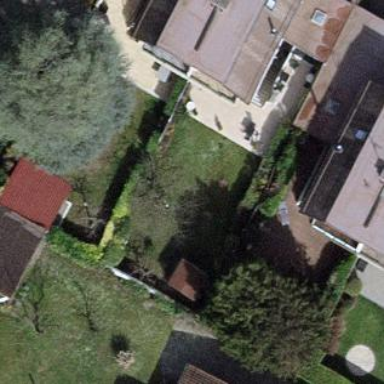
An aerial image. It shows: Garden enclosed by fence.